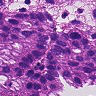
Metastatic tissue present: yes